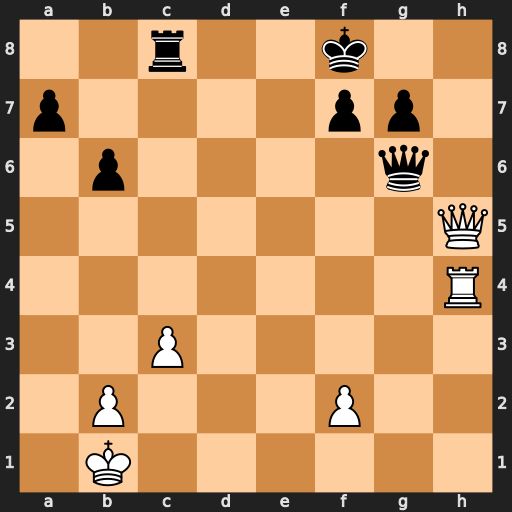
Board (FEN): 2r2k2/p4pp1/1p4q1/7Q/7R/2P5/1P3P2/1K6
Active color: w
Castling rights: -
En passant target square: -
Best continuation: Qxg6 fxg6 Rh8+ Ke7 Rxc8